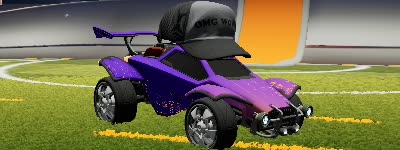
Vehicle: octane